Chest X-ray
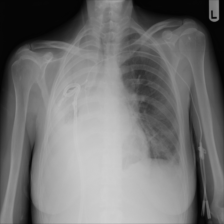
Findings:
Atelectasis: negative
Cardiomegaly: negative
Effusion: negative
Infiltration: negative
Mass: negative
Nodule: negative
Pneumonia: negative
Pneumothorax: negative
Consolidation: negative
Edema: negative
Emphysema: negative
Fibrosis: negative
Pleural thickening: negative
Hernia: negative